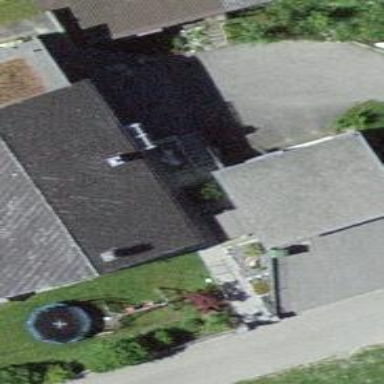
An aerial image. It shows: Garage.